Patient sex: F
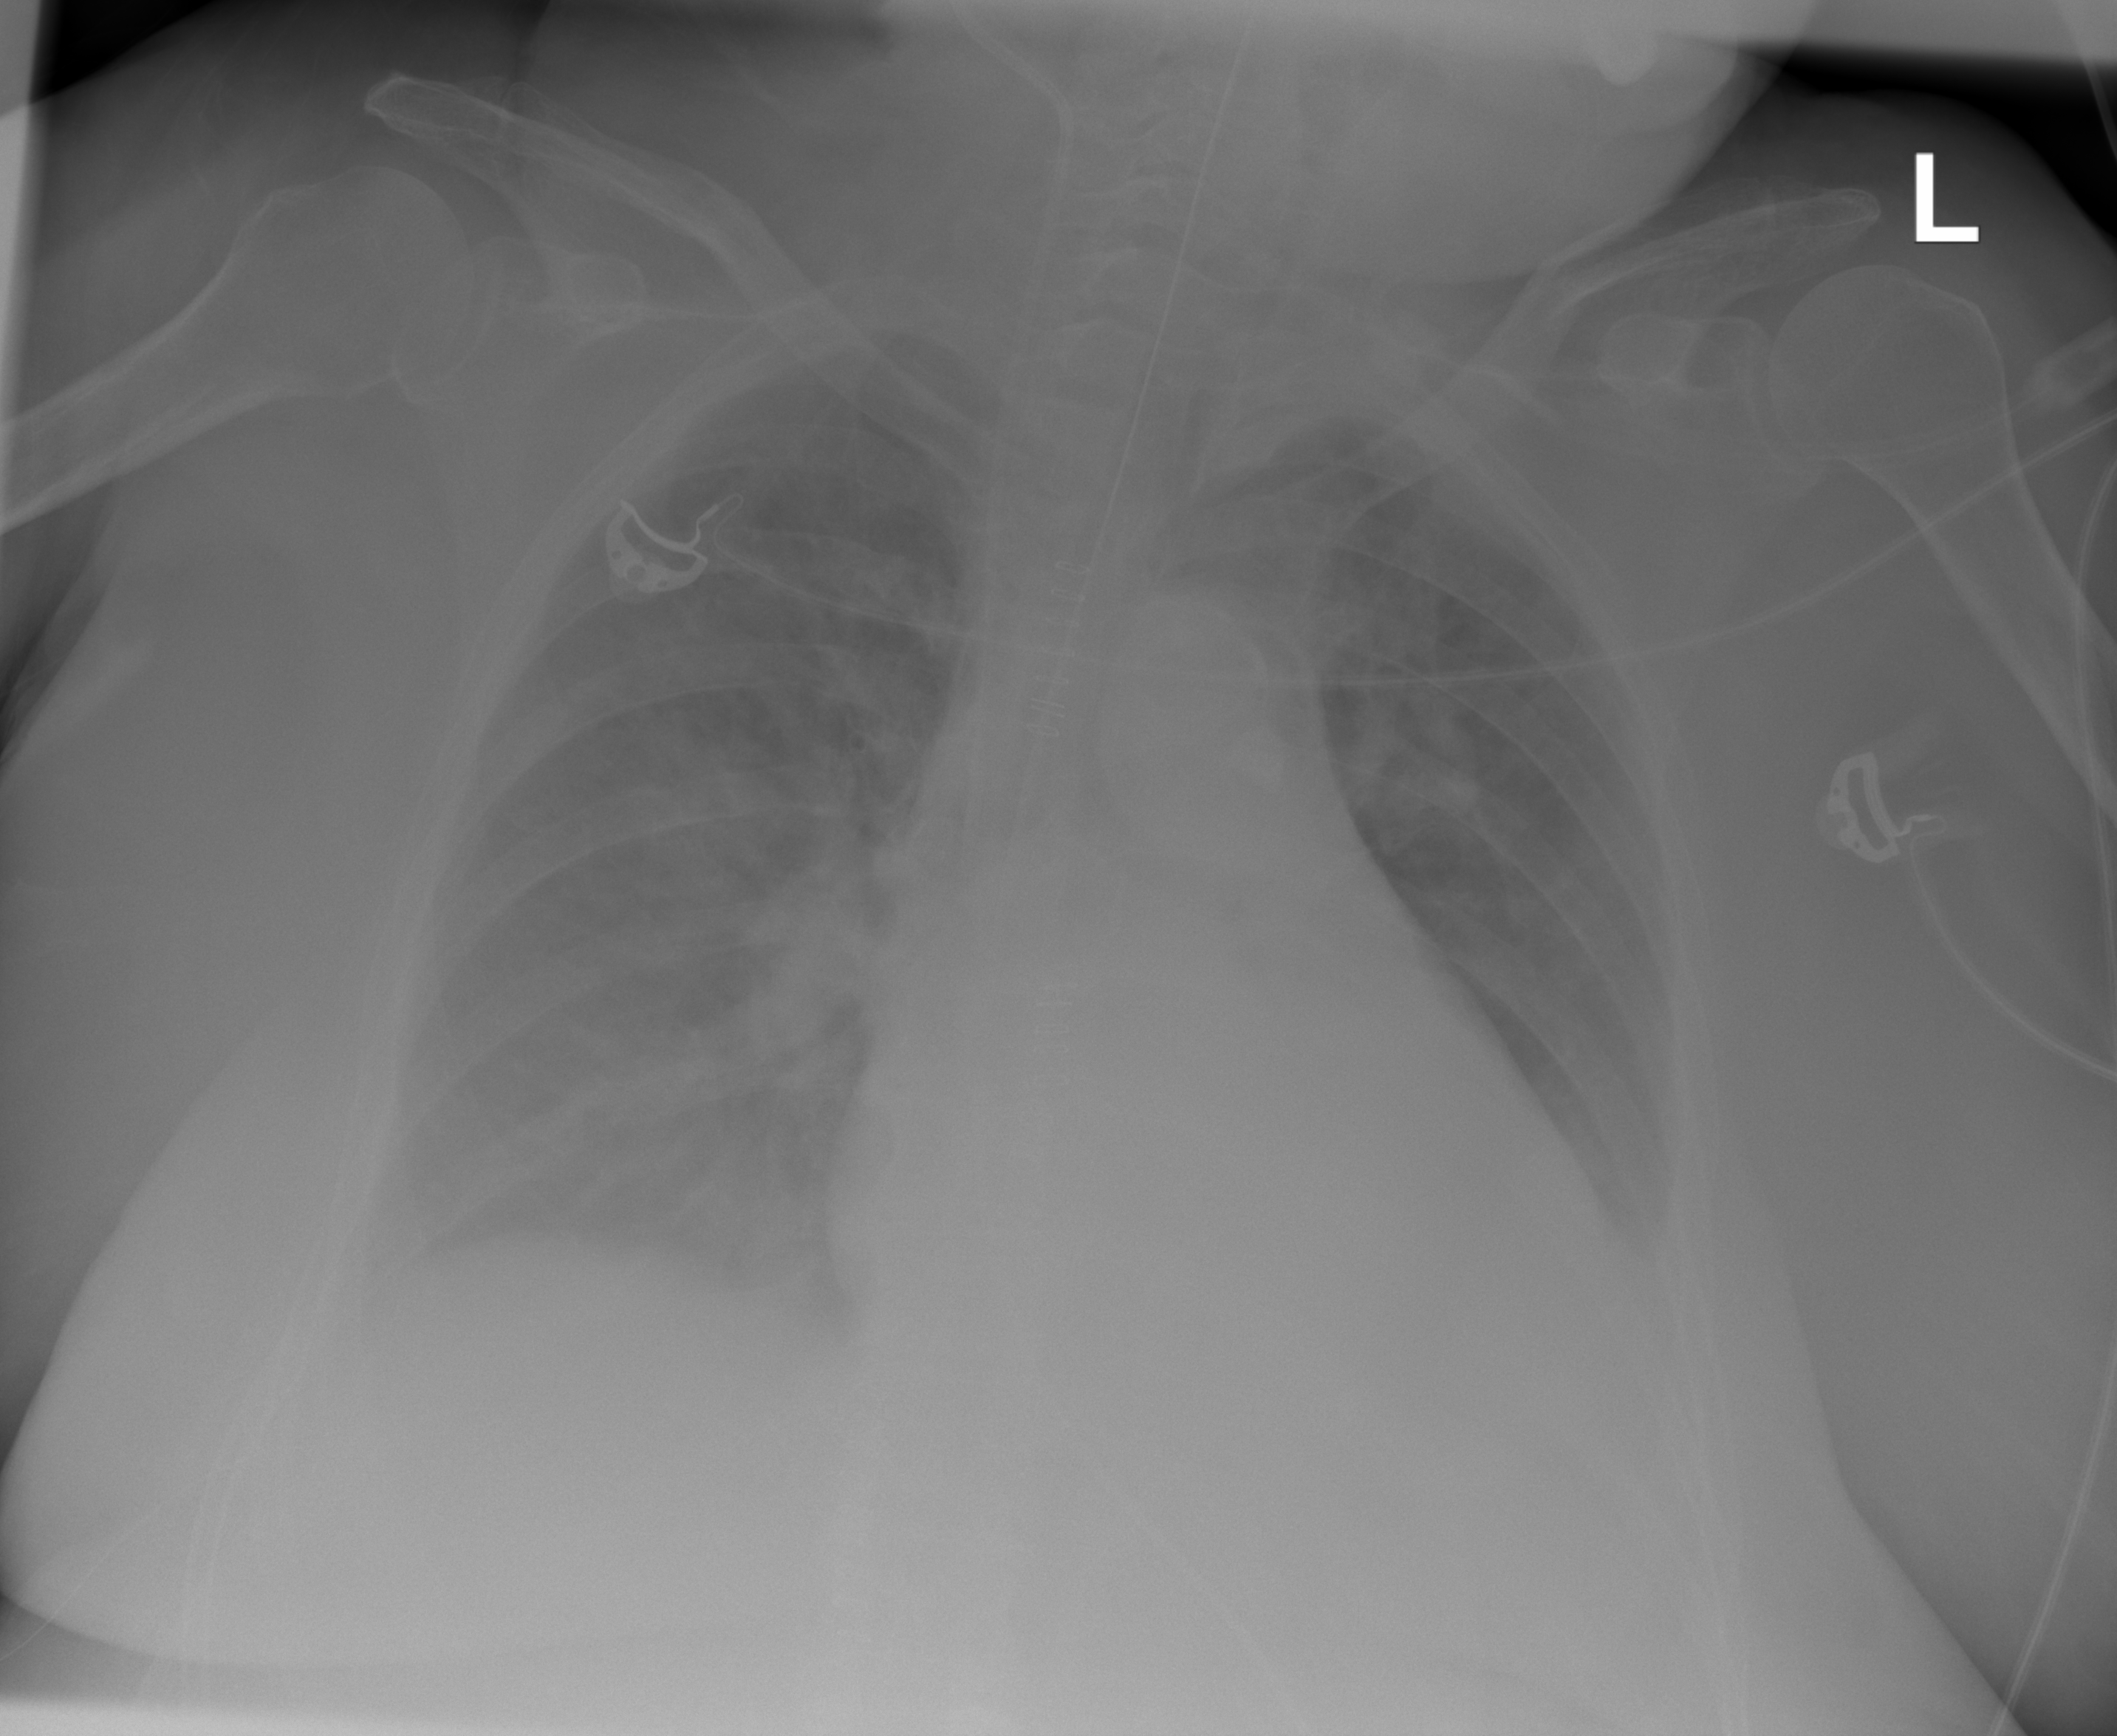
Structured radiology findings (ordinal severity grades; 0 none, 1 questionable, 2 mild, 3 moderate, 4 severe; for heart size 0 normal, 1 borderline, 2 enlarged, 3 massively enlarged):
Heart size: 2
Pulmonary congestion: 2
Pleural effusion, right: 2
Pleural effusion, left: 2
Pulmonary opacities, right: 0
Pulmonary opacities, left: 0
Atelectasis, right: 2
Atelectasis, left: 0